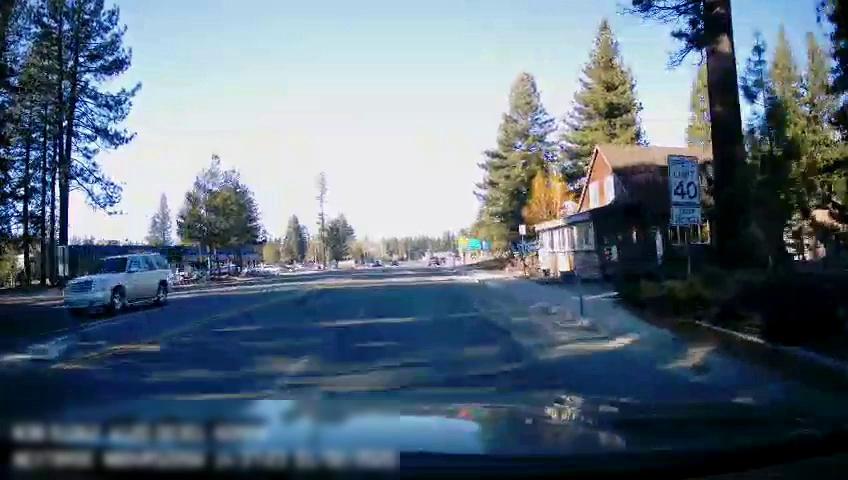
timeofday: Day
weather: Sunny
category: Drivable Space
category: Vehicles | SUV
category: Lanes | Opposite Lane
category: Lanes | Current Lane
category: Lanes | Current Lane
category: Lanes | Current Lane
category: Traffic | Signs
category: Traffic | Signs